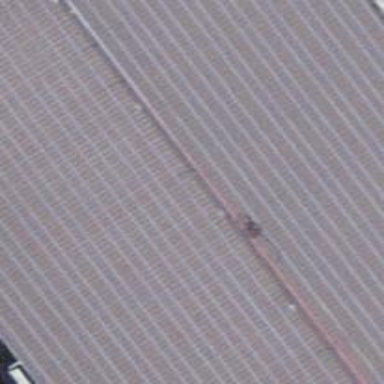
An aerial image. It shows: Solar power generator using photovoltaic method with solar photovoltaic panel types.